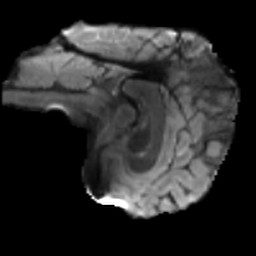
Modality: T2w
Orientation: sagittal
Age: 24
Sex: female
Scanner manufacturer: siemens
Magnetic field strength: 3 T
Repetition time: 3.5 s
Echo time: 0.086 s